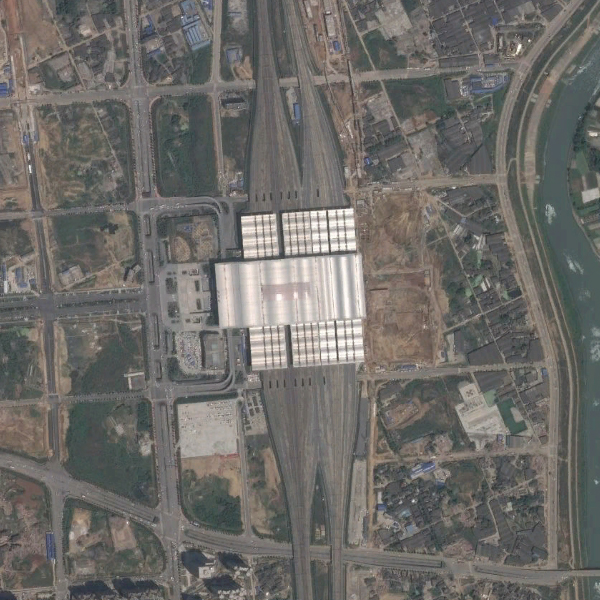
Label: RailwayStation